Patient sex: M
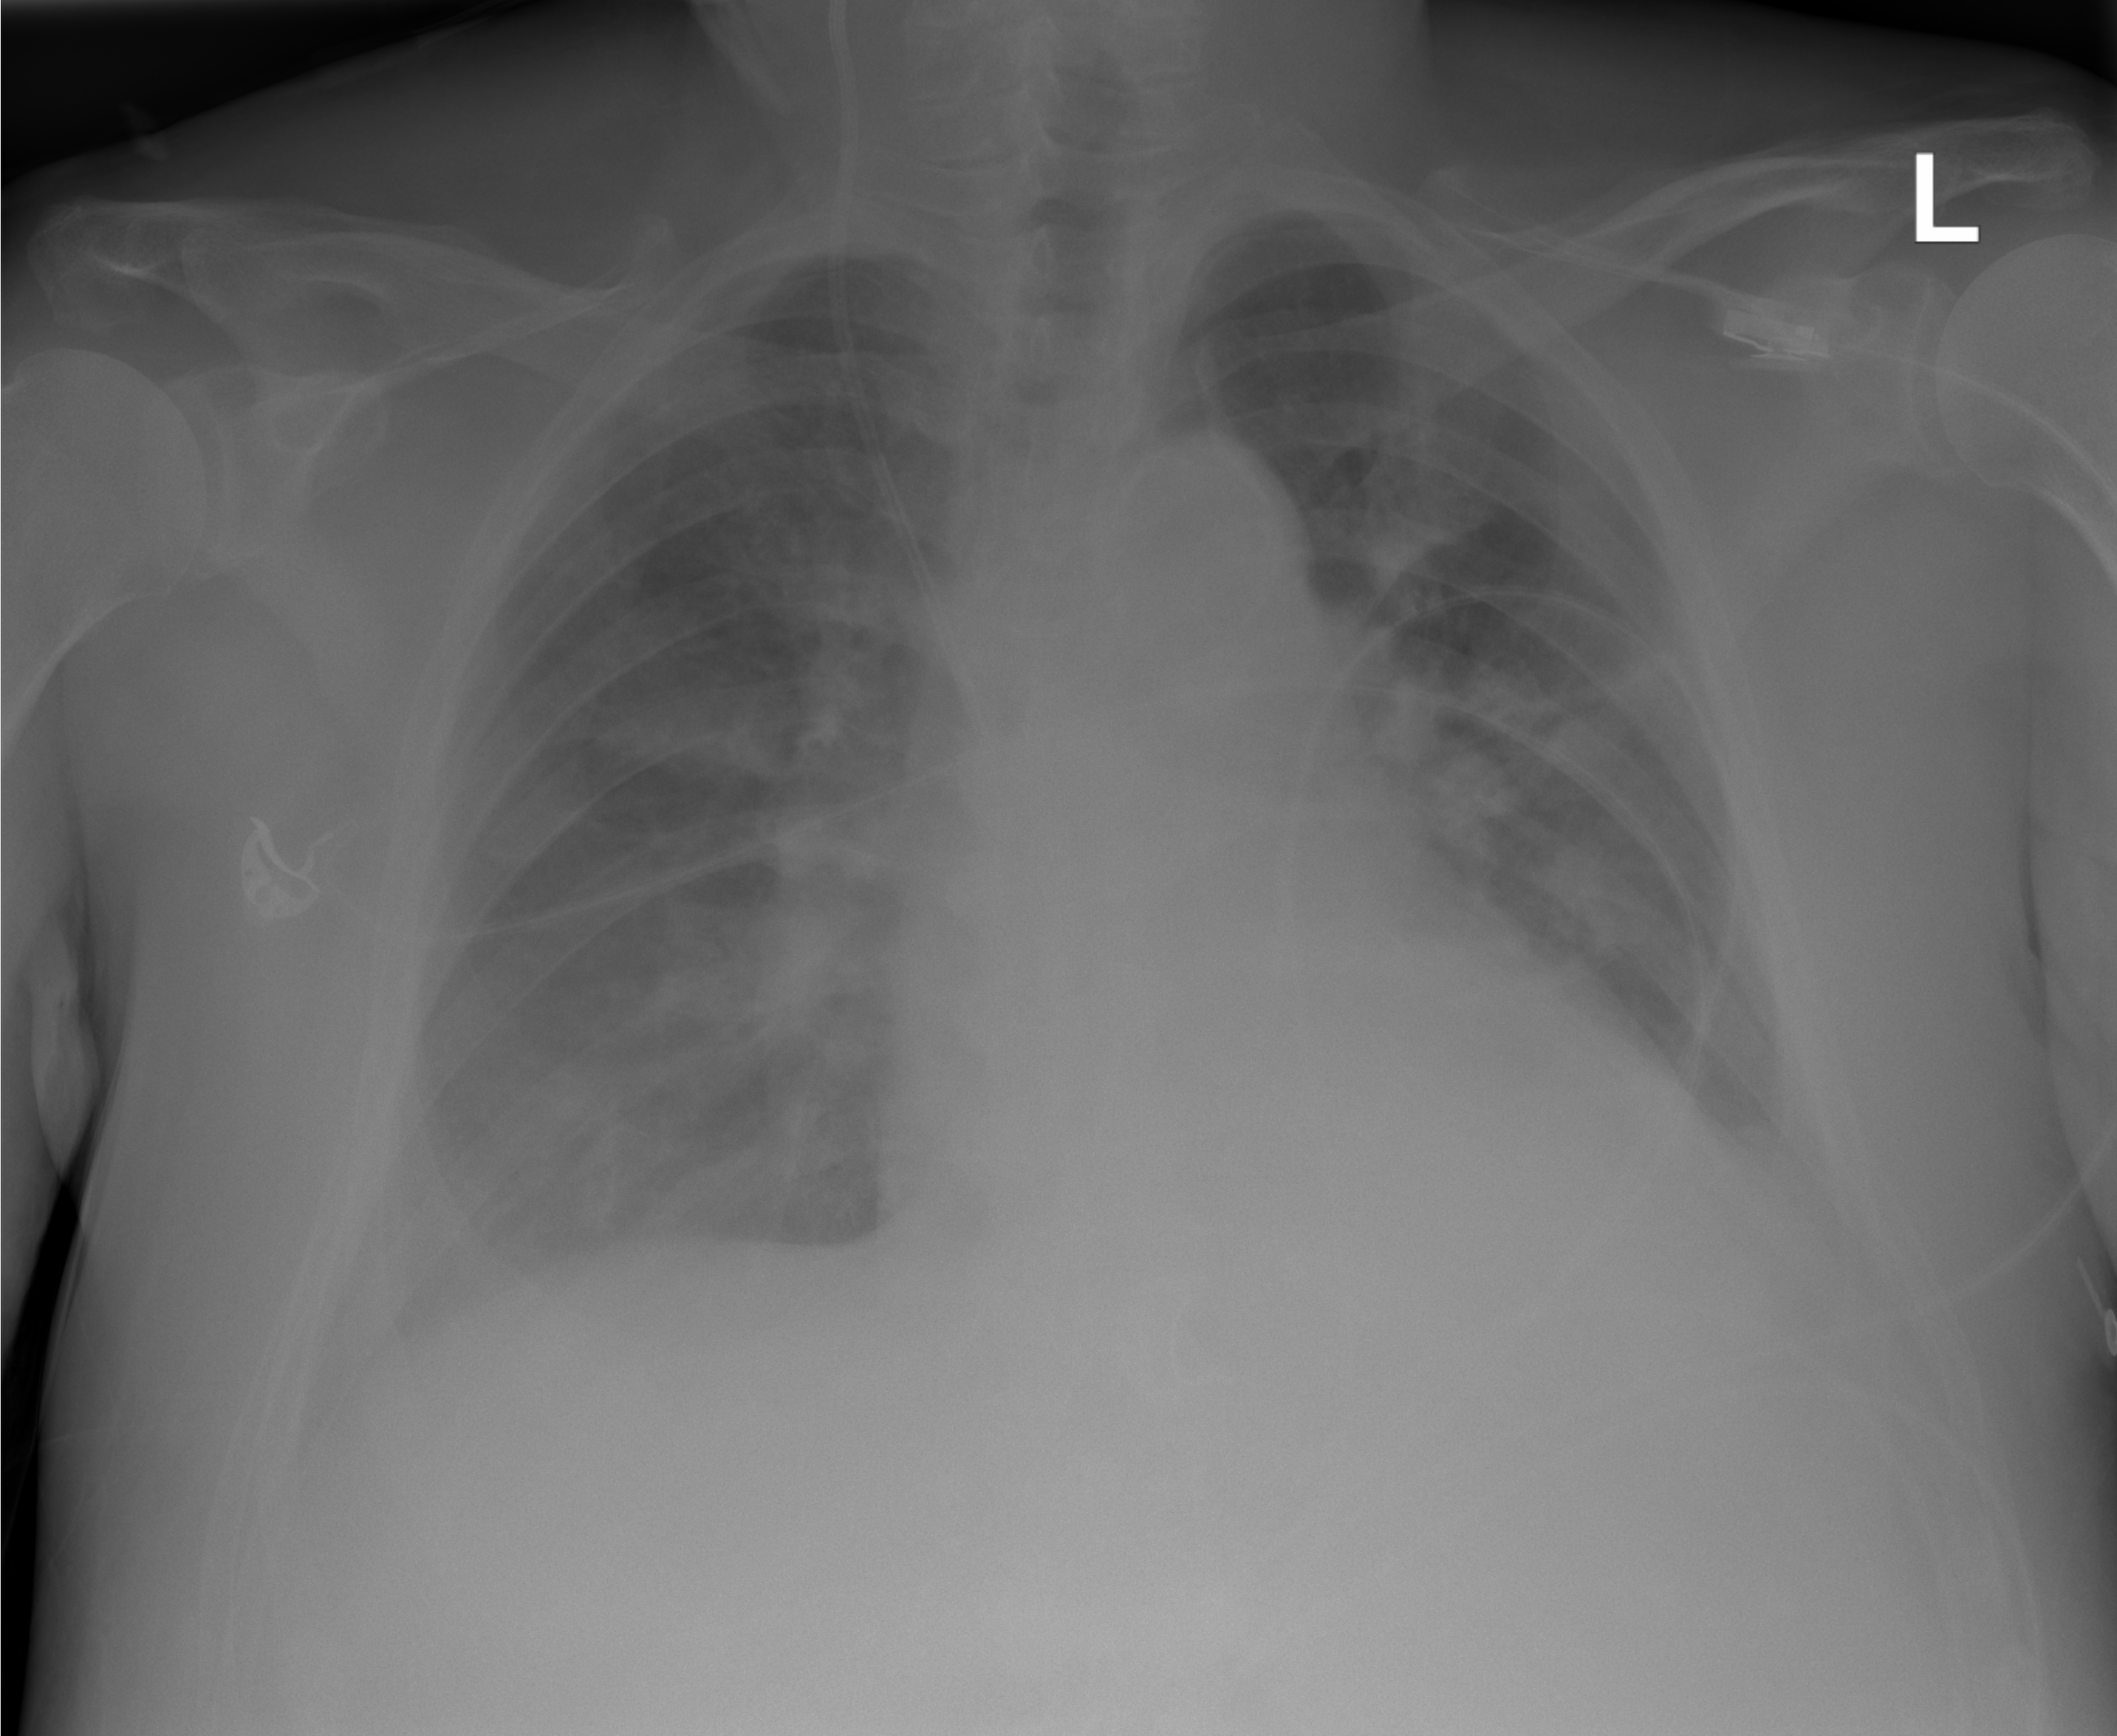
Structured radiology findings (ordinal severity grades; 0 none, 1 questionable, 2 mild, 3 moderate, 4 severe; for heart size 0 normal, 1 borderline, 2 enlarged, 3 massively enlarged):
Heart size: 2
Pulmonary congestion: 2
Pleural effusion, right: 0
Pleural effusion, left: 2
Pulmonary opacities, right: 2
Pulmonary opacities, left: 2
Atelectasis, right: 2
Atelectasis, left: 2